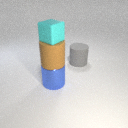
large blue metal cylinder below small cyan rubber cube